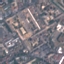
Land use / land cover class: Residential